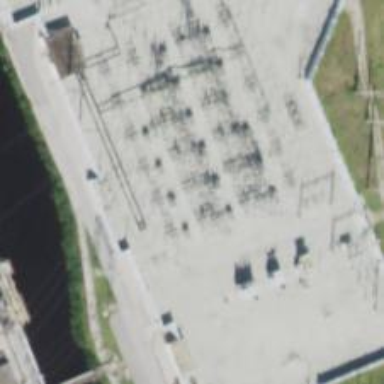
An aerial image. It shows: Lattice structure tower used for power transmission.